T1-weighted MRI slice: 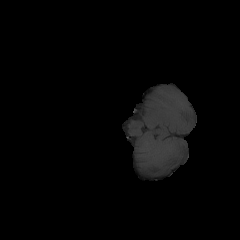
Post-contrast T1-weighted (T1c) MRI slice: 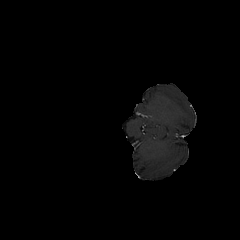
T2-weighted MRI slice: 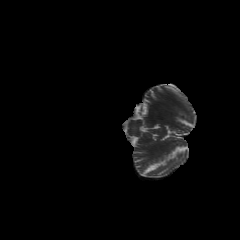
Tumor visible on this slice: no